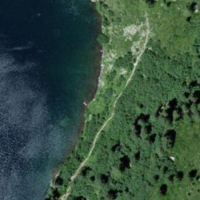
EUNIS habitat code: 31
Species observed at this site:
Geum montanum